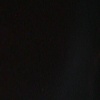
Label: space